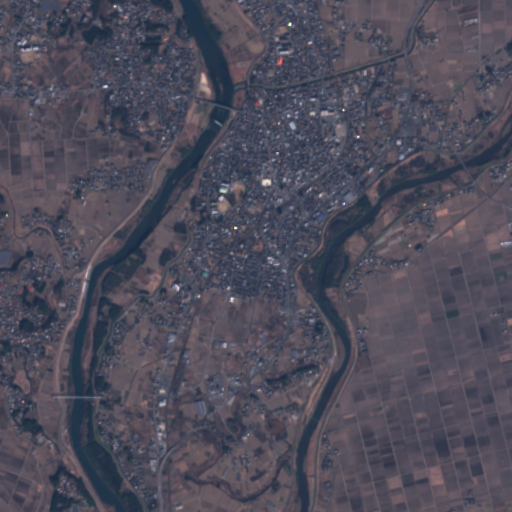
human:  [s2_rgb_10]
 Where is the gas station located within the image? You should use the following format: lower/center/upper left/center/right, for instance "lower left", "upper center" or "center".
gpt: The gas station is located in the upper center of the image.
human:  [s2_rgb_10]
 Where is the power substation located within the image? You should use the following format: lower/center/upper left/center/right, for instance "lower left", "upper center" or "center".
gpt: The power substation is located in the center of the image.
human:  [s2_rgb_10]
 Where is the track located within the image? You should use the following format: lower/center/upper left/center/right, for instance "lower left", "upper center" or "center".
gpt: The track is located in the upper left of the image.
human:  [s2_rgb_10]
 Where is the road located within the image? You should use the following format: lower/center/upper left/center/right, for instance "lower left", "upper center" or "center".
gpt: There is no road in the image.